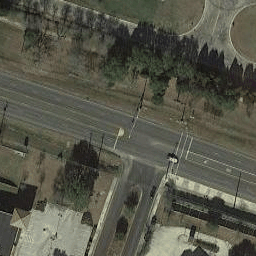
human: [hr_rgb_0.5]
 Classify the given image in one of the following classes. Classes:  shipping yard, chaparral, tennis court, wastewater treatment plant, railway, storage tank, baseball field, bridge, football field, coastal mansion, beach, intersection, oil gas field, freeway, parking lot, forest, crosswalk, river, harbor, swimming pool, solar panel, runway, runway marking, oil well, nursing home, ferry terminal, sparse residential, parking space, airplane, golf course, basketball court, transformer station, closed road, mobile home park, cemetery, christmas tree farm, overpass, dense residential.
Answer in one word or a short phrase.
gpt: intersection